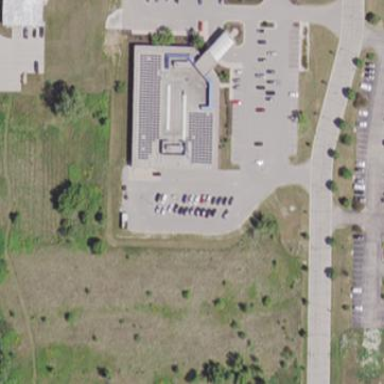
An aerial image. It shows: Clinic building providing healthcare services.